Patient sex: F
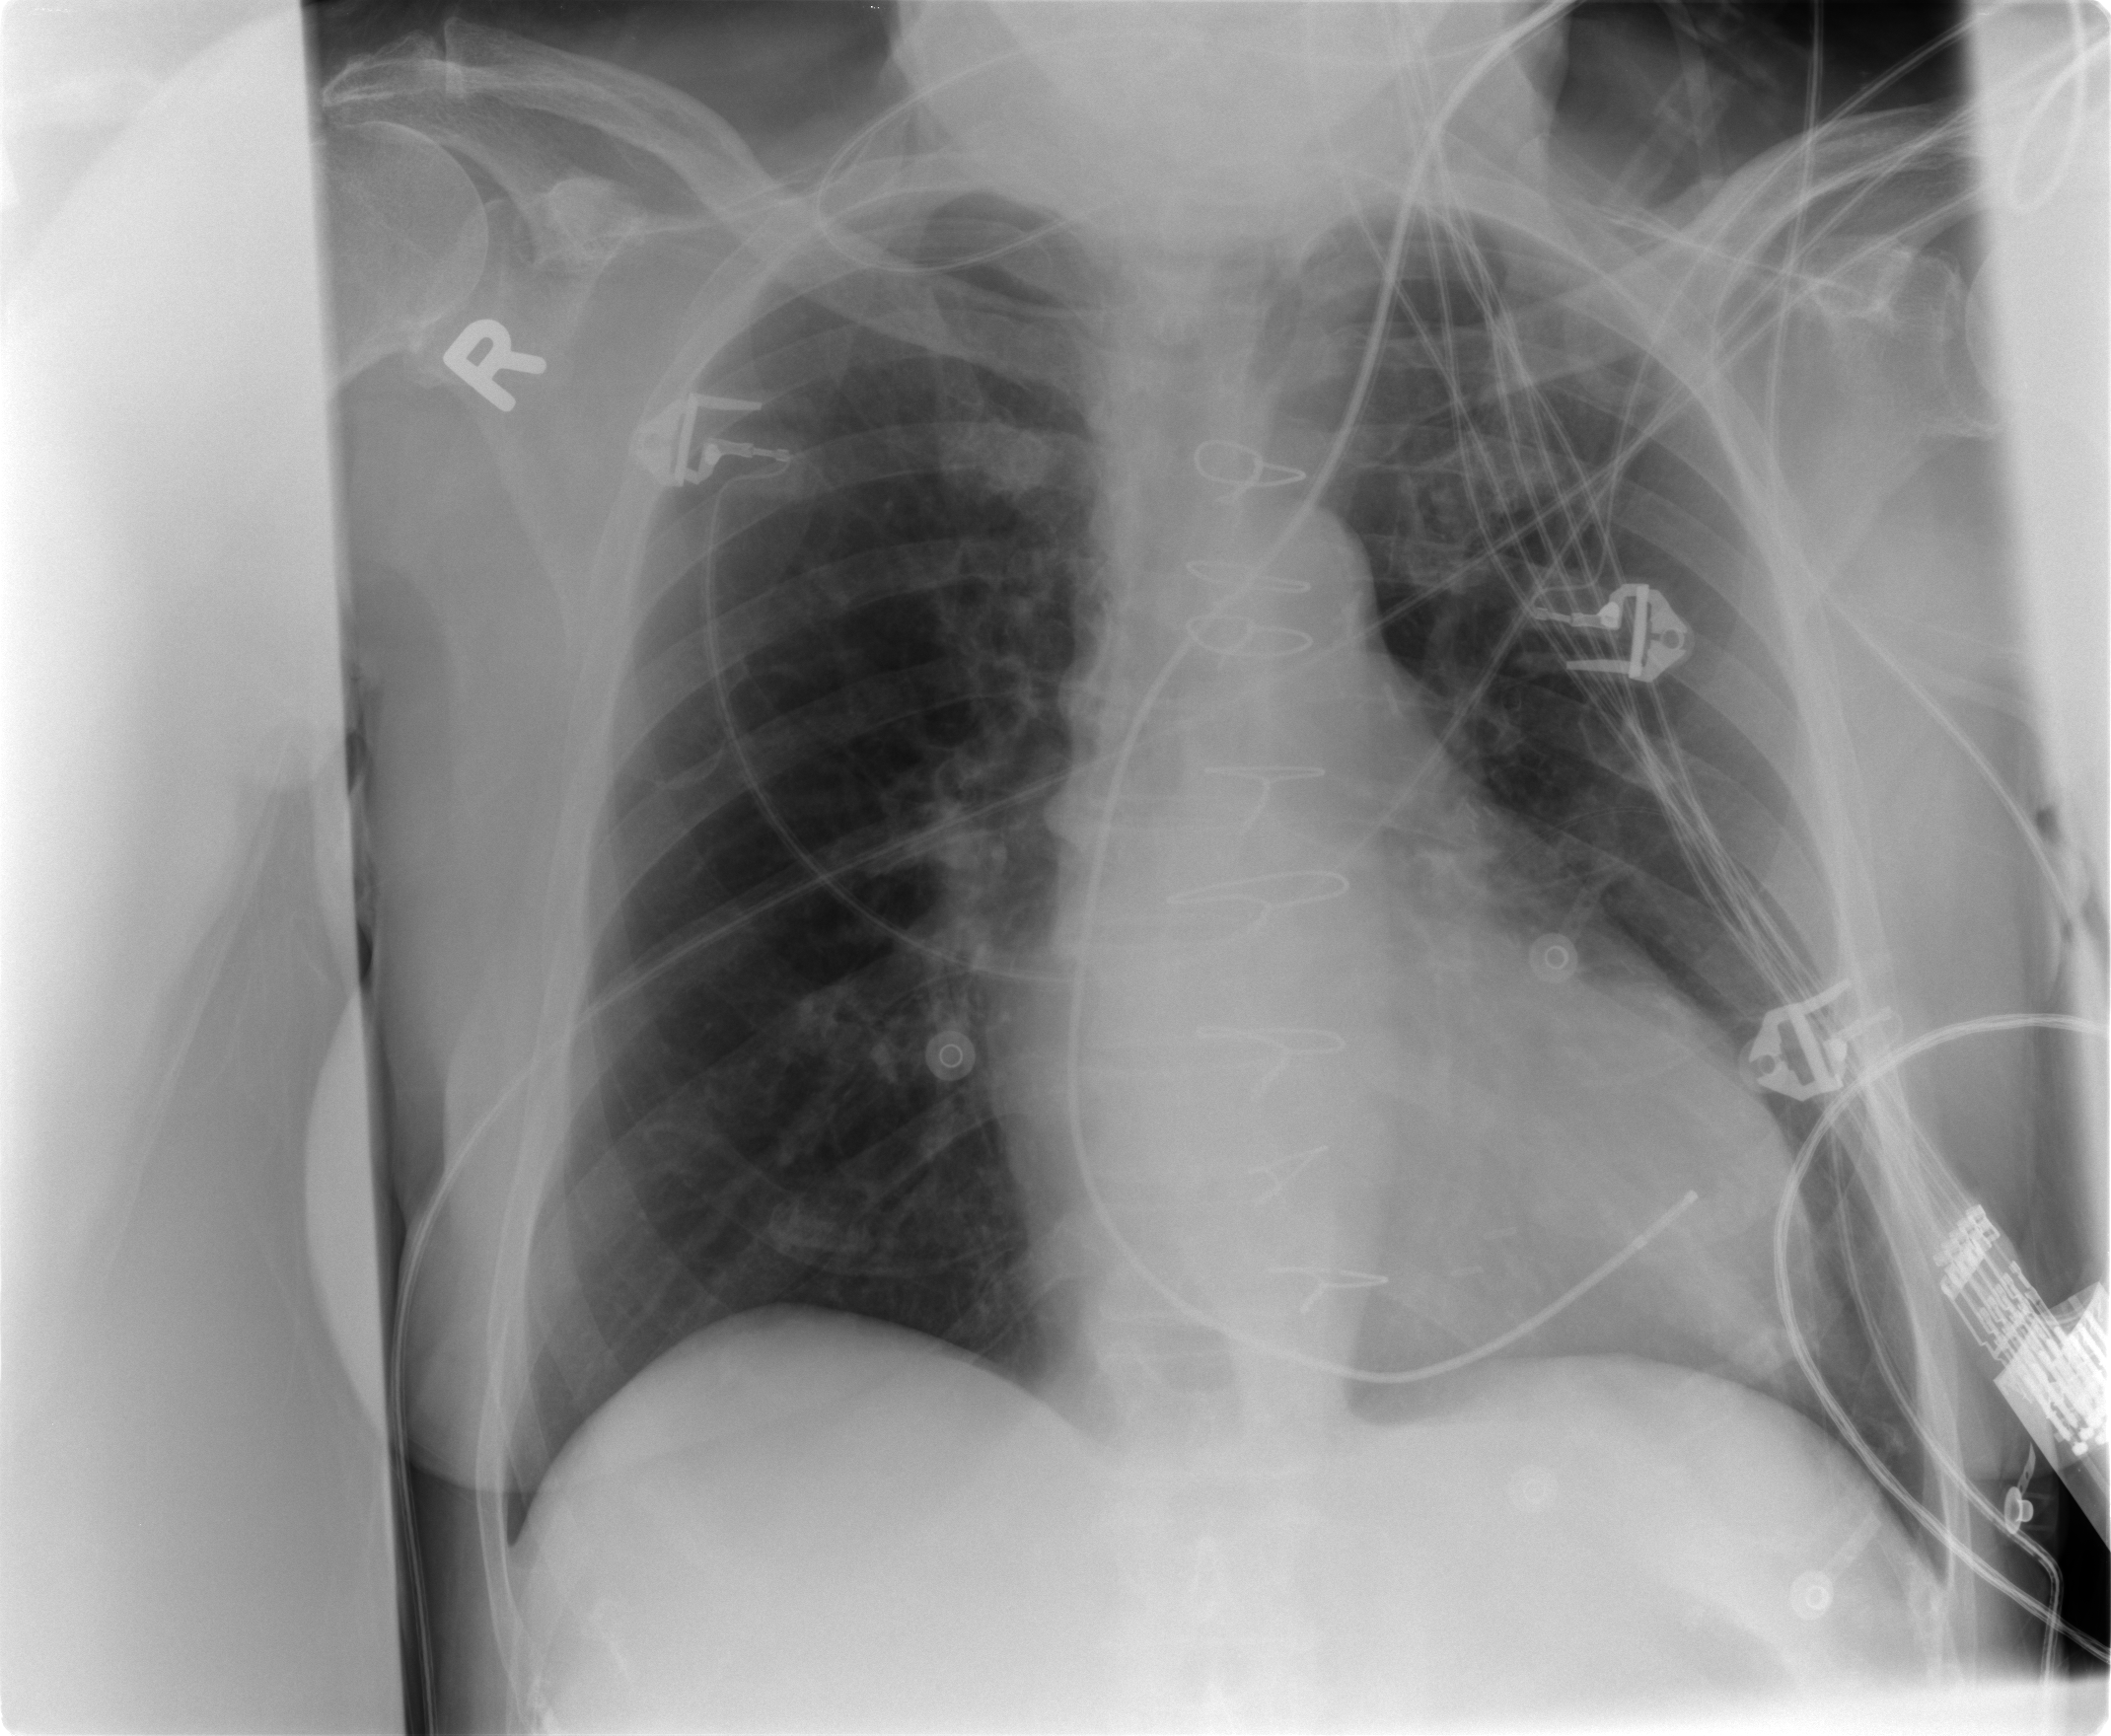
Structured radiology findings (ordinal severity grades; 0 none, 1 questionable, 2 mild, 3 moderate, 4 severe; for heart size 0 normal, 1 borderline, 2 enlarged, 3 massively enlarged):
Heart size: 2
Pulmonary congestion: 0
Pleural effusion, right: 0
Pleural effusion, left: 0
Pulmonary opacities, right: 0
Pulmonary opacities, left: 0
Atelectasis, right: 0
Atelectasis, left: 2